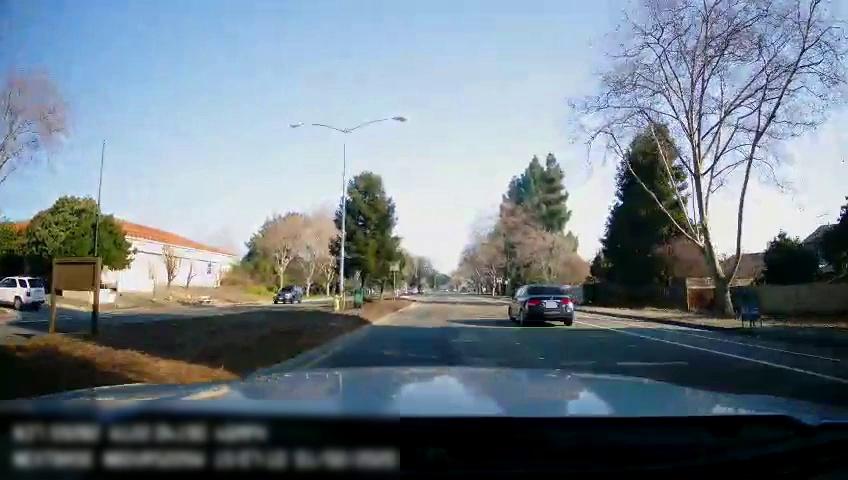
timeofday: Day
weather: Sunny
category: Drivable Space
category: Drivable Space
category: Vehicles | SUV
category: Vehicles | SUV
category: Vehicles | Car
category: Lanes | Current Lane
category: Lanes | Alternate Lane
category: Traffic | Signs